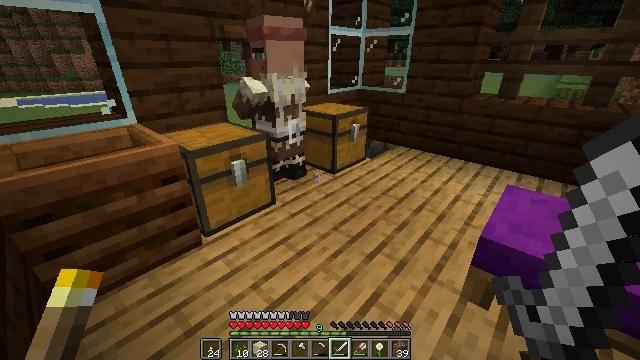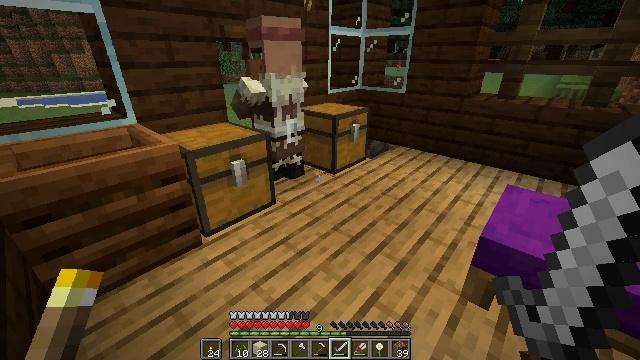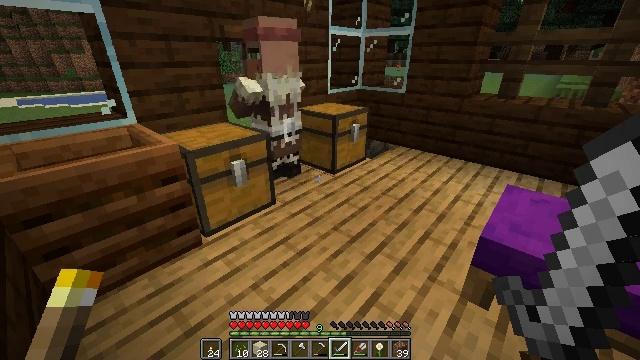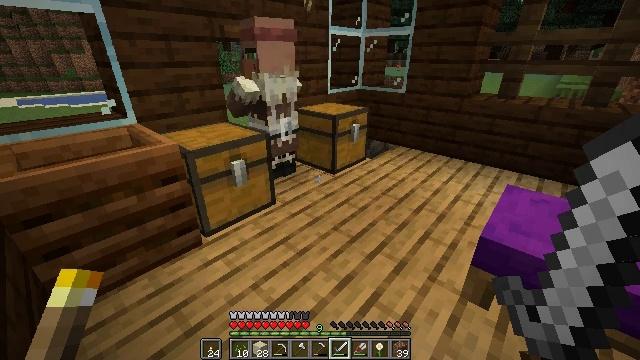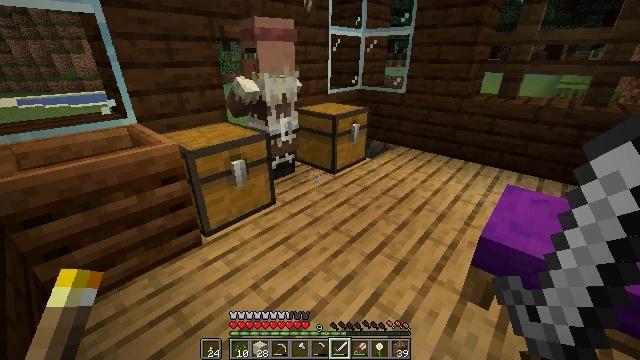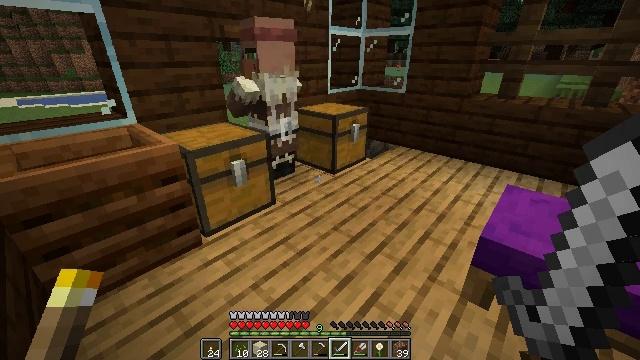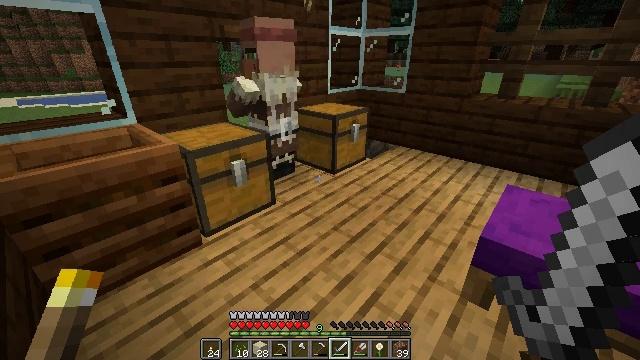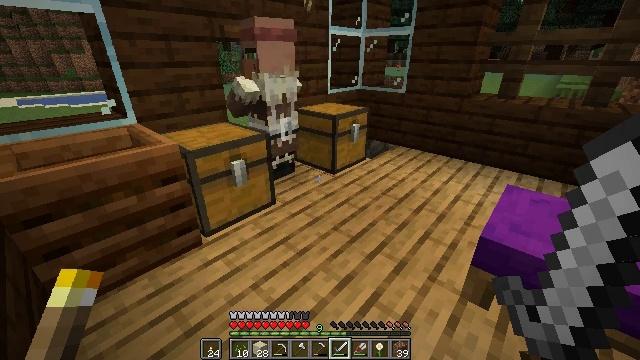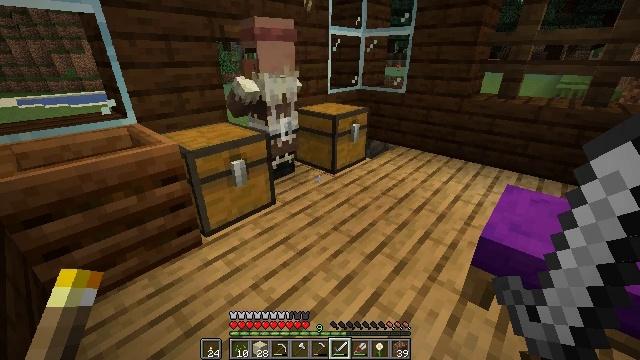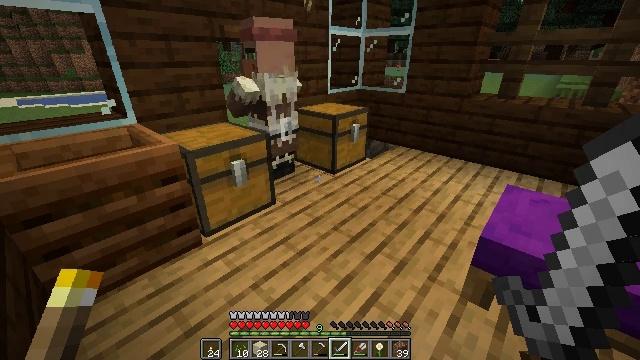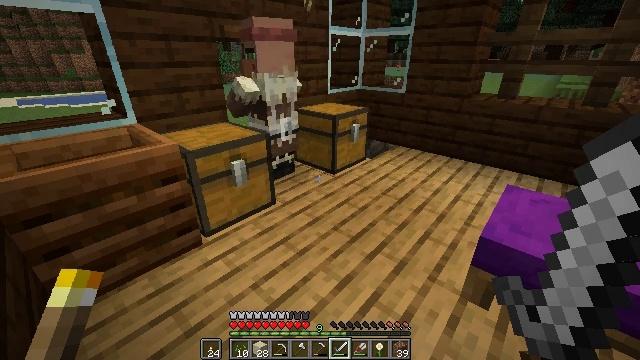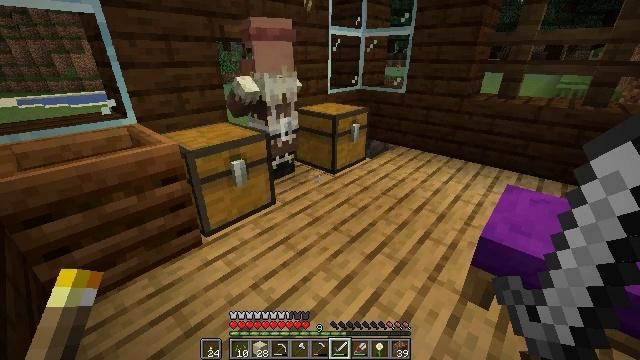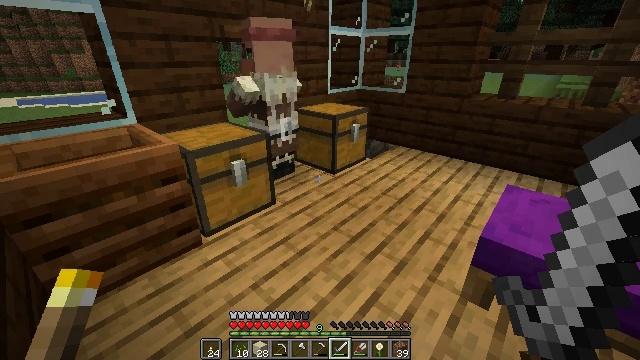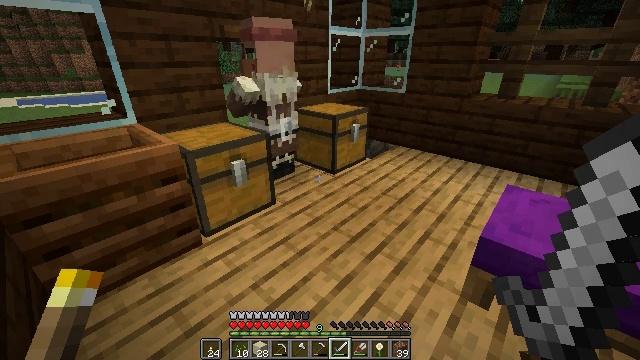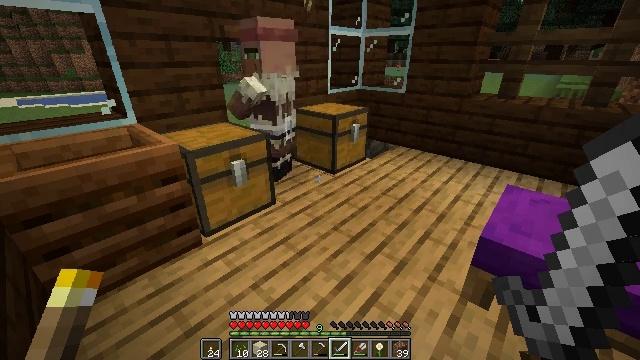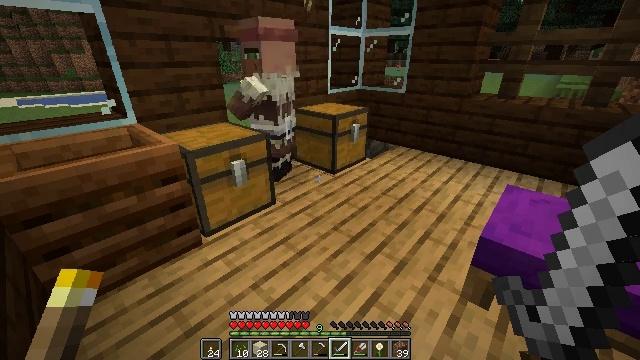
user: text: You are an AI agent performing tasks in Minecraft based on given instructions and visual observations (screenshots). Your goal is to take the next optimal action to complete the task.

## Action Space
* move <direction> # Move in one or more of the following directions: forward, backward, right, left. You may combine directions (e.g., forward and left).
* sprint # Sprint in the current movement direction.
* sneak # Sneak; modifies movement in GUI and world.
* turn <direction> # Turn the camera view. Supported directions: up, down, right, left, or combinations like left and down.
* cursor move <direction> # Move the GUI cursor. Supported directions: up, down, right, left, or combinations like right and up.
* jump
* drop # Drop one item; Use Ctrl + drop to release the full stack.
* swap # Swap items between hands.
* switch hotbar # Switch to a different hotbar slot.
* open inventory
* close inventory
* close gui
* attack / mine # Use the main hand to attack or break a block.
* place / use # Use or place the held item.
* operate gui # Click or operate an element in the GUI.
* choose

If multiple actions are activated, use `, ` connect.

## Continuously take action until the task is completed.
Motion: motion action
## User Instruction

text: Gather sand from the desert.
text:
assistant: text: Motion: no_op
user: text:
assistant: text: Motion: no_op
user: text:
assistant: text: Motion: no_op
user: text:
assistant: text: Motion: no_op
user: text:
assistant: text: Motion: no_op
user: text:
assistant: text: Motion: no_op
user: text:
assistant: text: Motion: no_op
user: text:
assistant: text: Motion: no_op
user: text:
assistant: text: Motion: no_op
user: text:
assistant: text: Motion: no_op
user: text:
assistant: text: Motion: no_op
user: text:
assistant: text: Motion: no_op
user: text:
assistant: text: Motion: no_op
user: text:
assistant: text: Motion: no_op
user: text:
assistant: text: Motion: no_op
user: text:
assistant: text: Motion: no_op
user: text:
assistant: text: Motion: no_op
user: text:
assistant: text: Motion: no_op
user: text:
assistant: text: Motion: no_op
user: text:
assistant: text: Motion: no_op
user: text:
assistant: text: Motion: no_op
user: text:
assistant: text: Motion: no_op
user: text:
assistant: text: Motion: no_op
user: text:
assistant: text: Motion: no_op
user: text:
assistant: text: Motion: no_op
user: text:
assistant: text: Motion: no_op
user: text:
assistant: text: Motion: no_op
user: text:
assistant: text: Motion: no_op
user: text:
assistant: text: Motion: no_op
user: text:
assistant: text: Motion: no_op